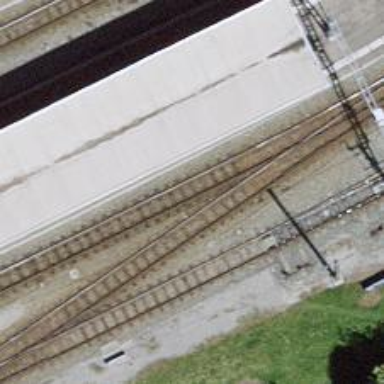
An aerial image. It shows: Stop for narrow gauge railways at public transport stop position.